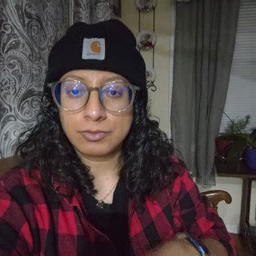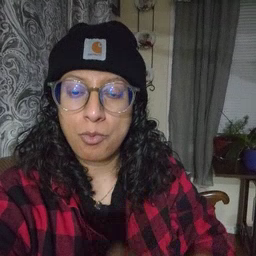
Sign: old